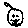
Label: cat